Interaction volume radius: 5 \u00c5
Interaction volume height: 15 \u00c5
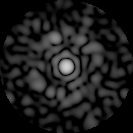
Disorder parameter: 0.8228